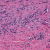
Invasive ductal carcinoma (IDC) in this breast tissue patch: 1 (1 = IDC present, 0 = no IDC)